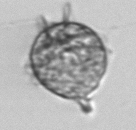
Label: Protoperidinium